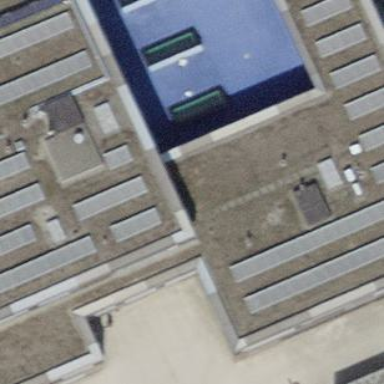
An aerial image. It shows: School building.